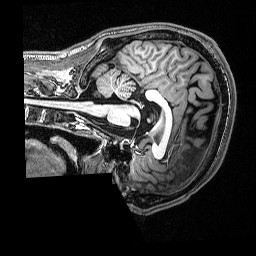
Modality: T1w
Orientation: sagittal
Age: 23
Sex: male
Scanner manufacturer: siemens
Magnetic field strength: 3 T
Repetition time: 2.53 s
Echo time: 0.00339 s